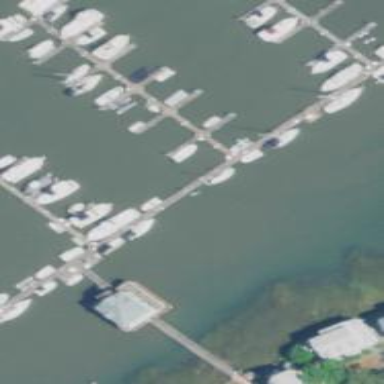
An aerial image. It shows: Pier with mooring facilities.